Question: I'm struggling with the formatting of the RinohType generated PDF document of my code documentation. How can I change the format of the PDF document for the following example.
Everything of the class description is on the right side to the constructor's definition.

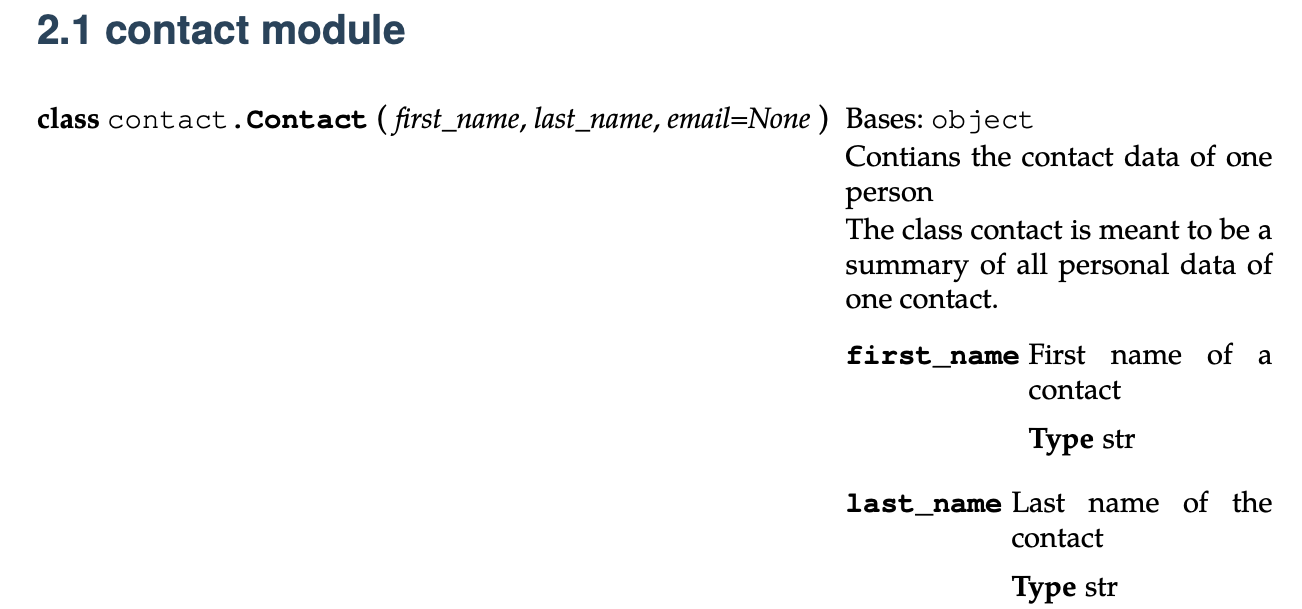
Answer: This was caused by recent changes to how objects with labels are rendered. The style sheet was adjusted to fix this in <URL>.
If you can't upgrade to 0.5.2, you can fix this by <URL> style. A value of places no limits on the label width and will always render the description to the right. Setting to a dimension will force the the description to be rendered below the label if it exceeds the specified width.
'mystyle.rts':
'''
[STYLESHEET]
name=MyStyle
base=sphinx
[object description]
label_max_width=10pt
'''
To instruct rinohtype to use this style sheet, you first need to create a <URL> that references it:
'mytemplate.rtt':
'''
[TEMPLATE_CONFIGURATION]
name = my template configuration
template = book
stylesheet = mystyle.rts
'''
Finally, reference this template configuration file from <URL> in your project's 'conf.py':
'''
rinoh_documents = [
dict(doc='index', target='manual', template='mytemplate.rtt'),
]
'''